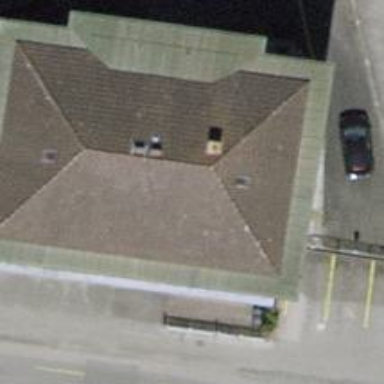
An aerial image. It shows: Cafe.